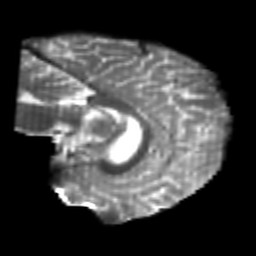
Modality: T2w
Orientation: sagittal
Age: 20
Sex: male
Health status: healthy
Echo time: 0.074 s